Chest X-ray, PA view. Patient: 62 years old, sex F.
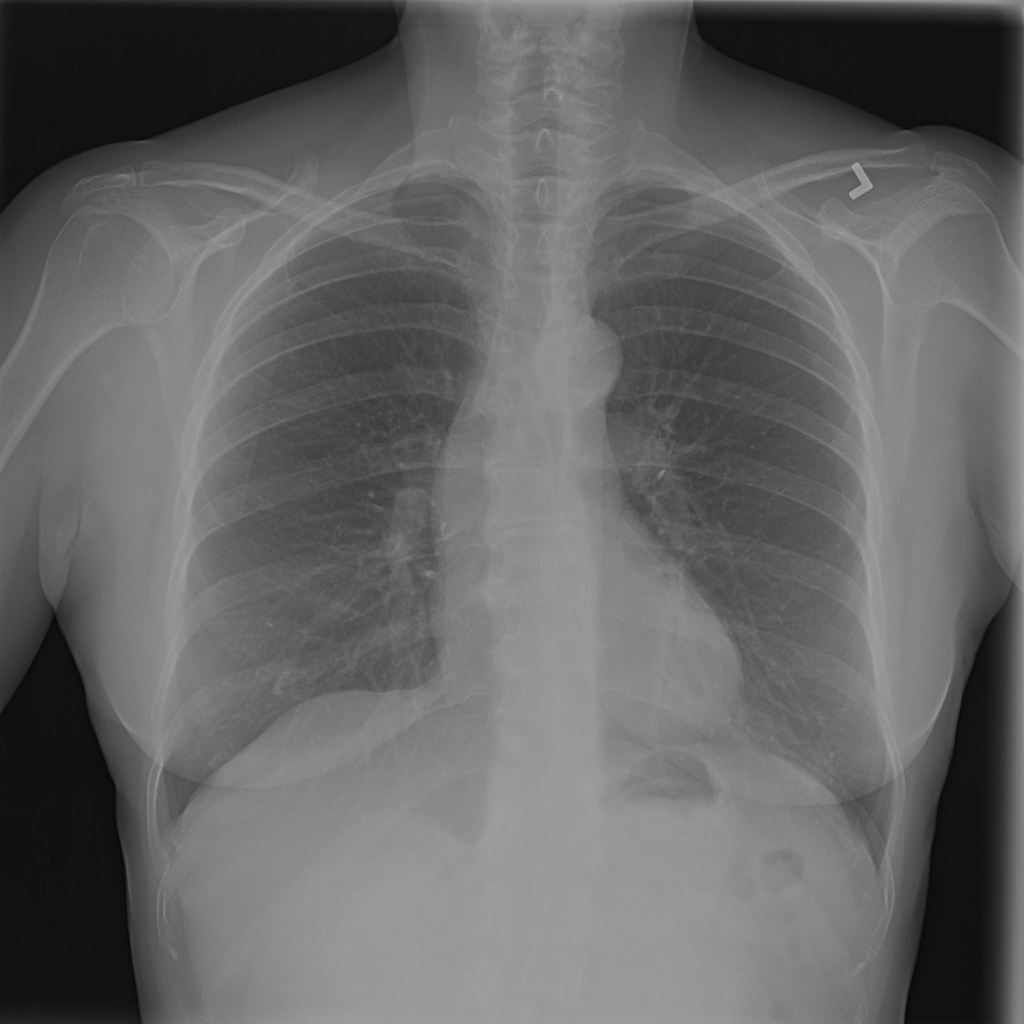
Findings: No Finding